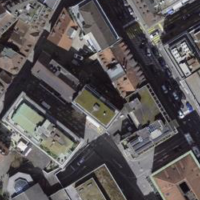
EUNIS habitat code: 54
Species observed at this site:
Chroicocephalus ridibundus
Clematis vitalba
Fulica atra
Anas platyrhynchos
Motacilla alba